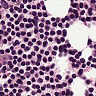
Metastatic tissue present: no